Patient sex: M
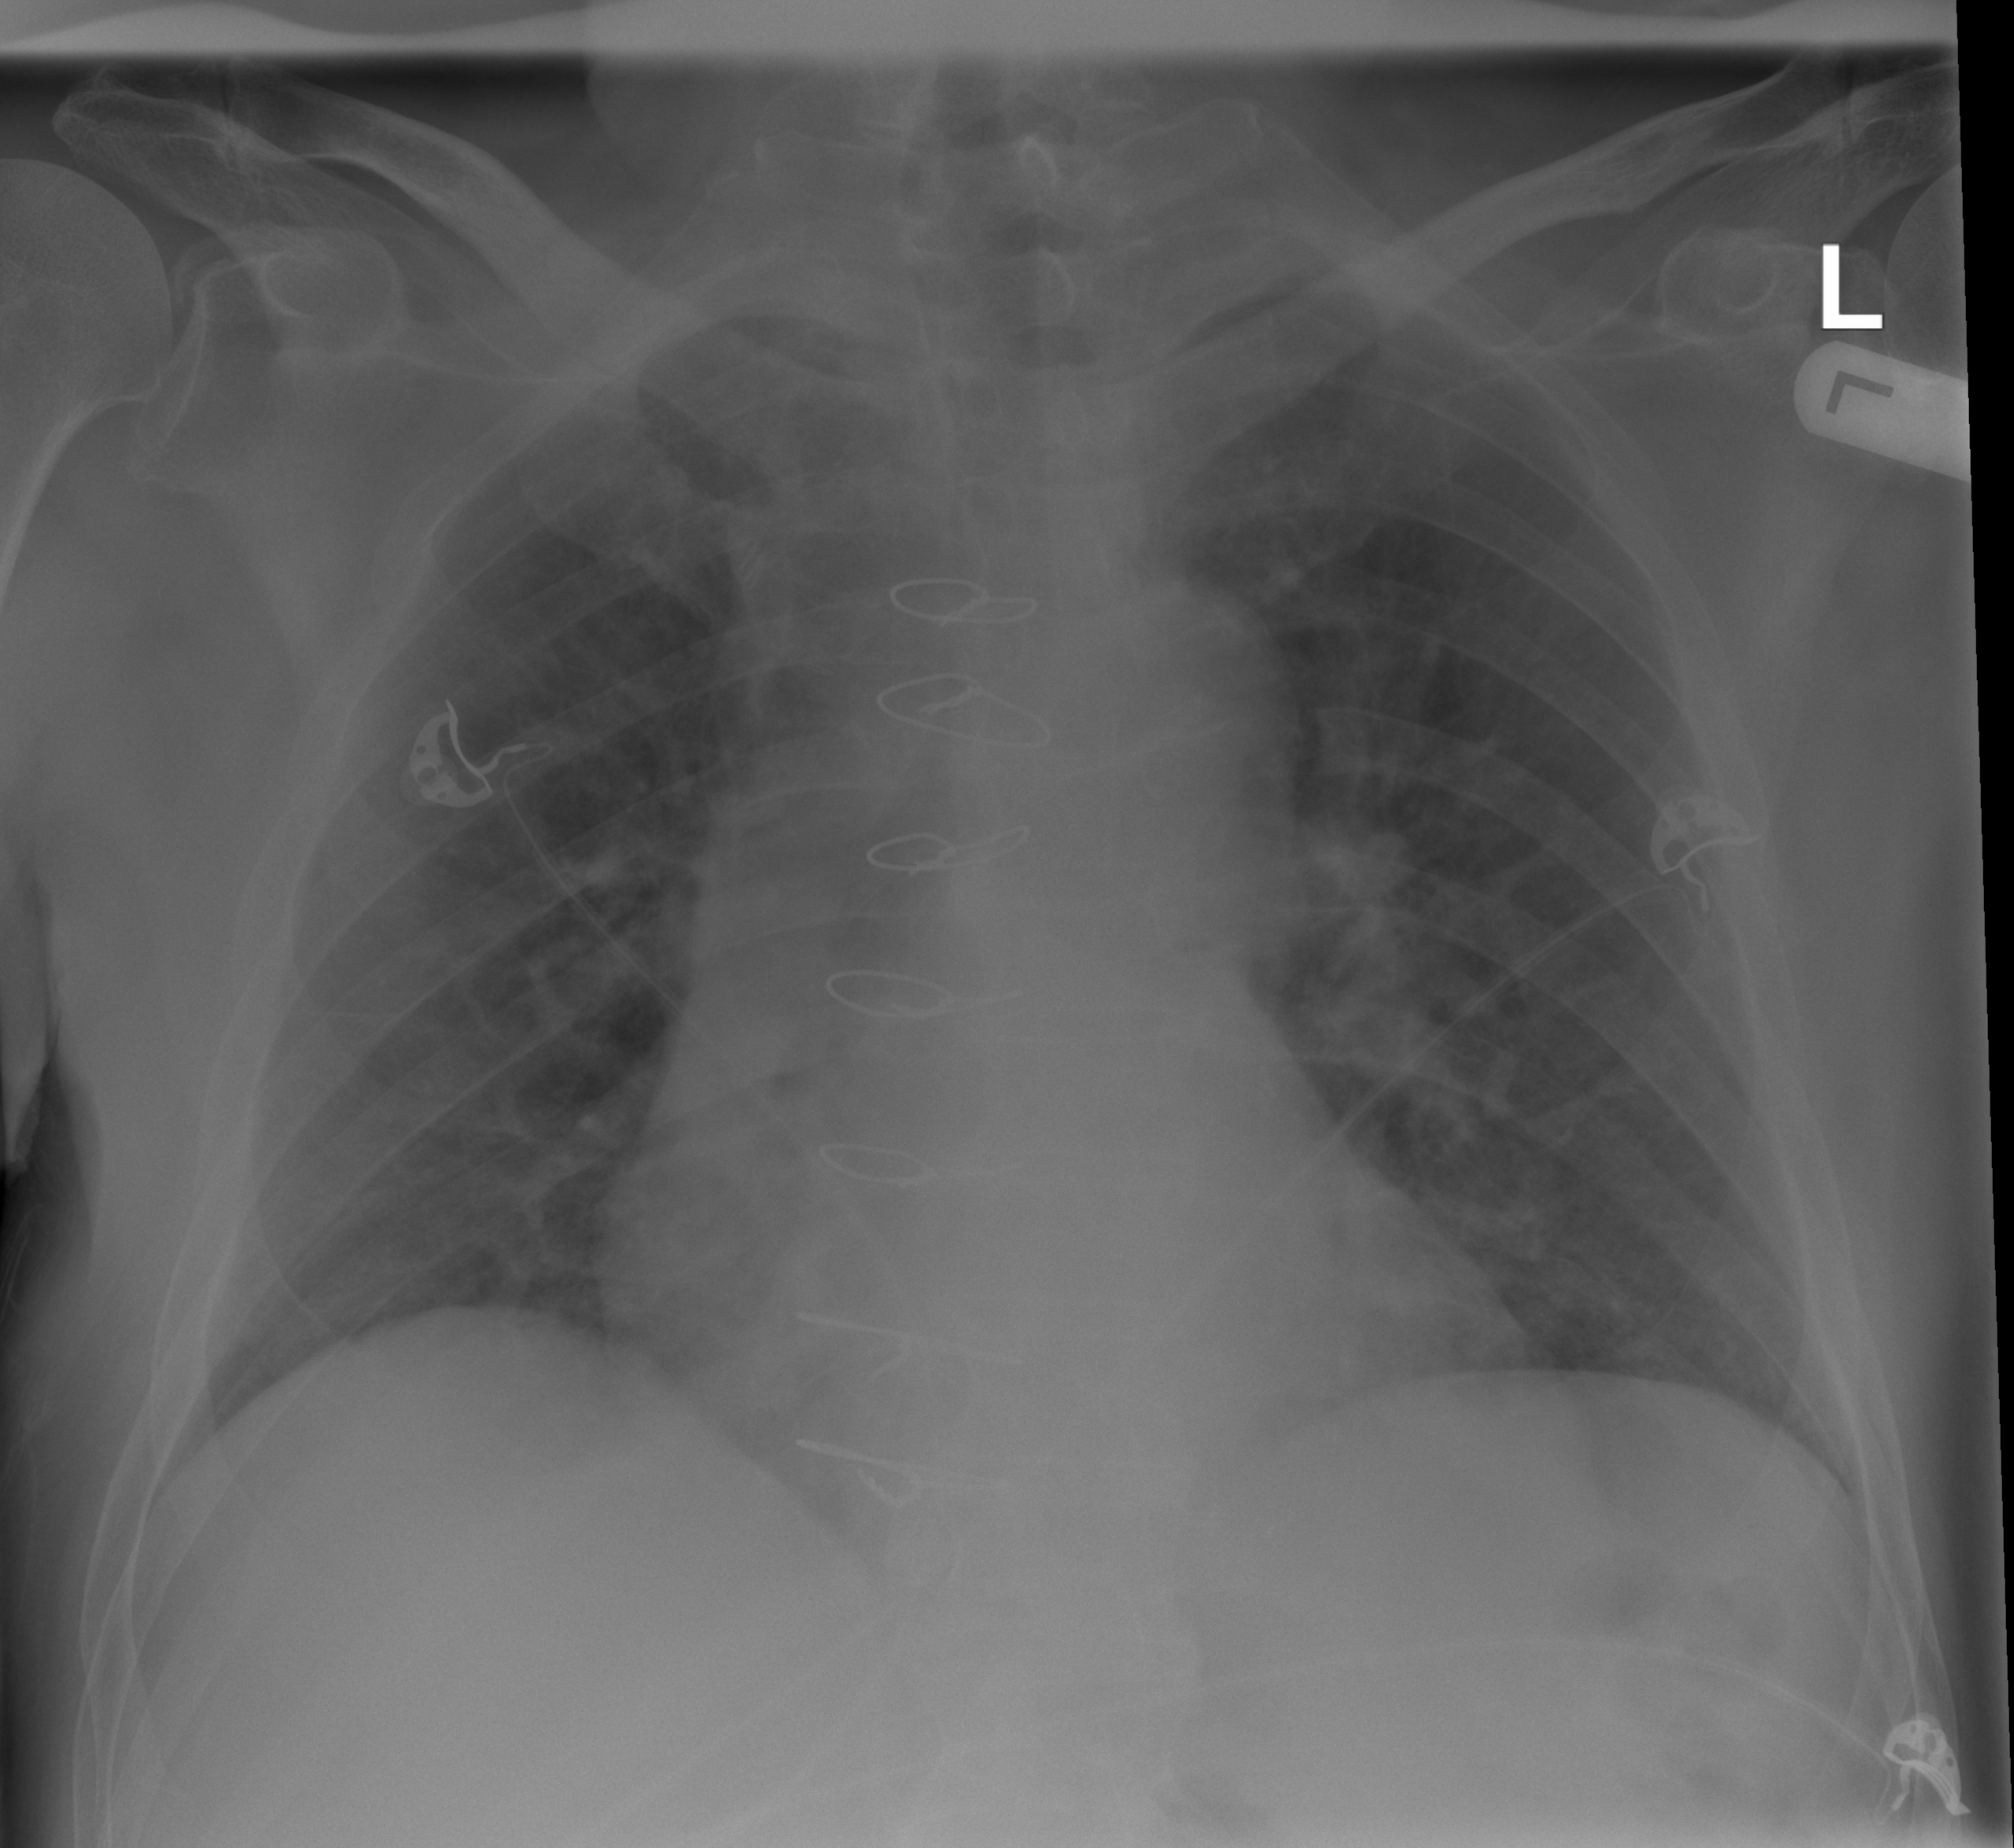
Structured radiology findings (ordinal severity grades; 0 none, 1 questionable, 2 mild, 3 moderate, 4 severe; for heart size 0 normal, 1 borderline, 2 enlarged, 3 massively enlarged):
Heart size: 2
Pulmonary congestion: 1
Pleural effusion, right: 0
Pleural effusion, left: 0
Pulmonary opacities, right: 0
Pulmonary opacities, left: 0
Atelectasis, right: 0
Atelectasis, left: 0